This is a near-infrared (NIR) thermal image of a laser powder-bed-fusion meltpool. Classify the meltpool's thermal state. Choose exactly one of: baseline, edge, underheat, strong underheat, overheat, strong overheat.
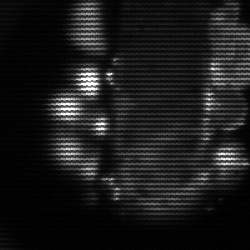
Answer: strong underheat